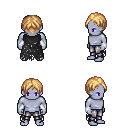
a pixel art fantasy rpg character, male body template, dark elf, purple skin, black tattered cape, metal pants, light blonde parted hairstyle, white cloth bracers, four views (front, back, left, right), 2x2 character sprite sheet, small pixel art, hard edges, no anti-aliasing